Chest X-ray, AP view. Patient: 55 years old, sex M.
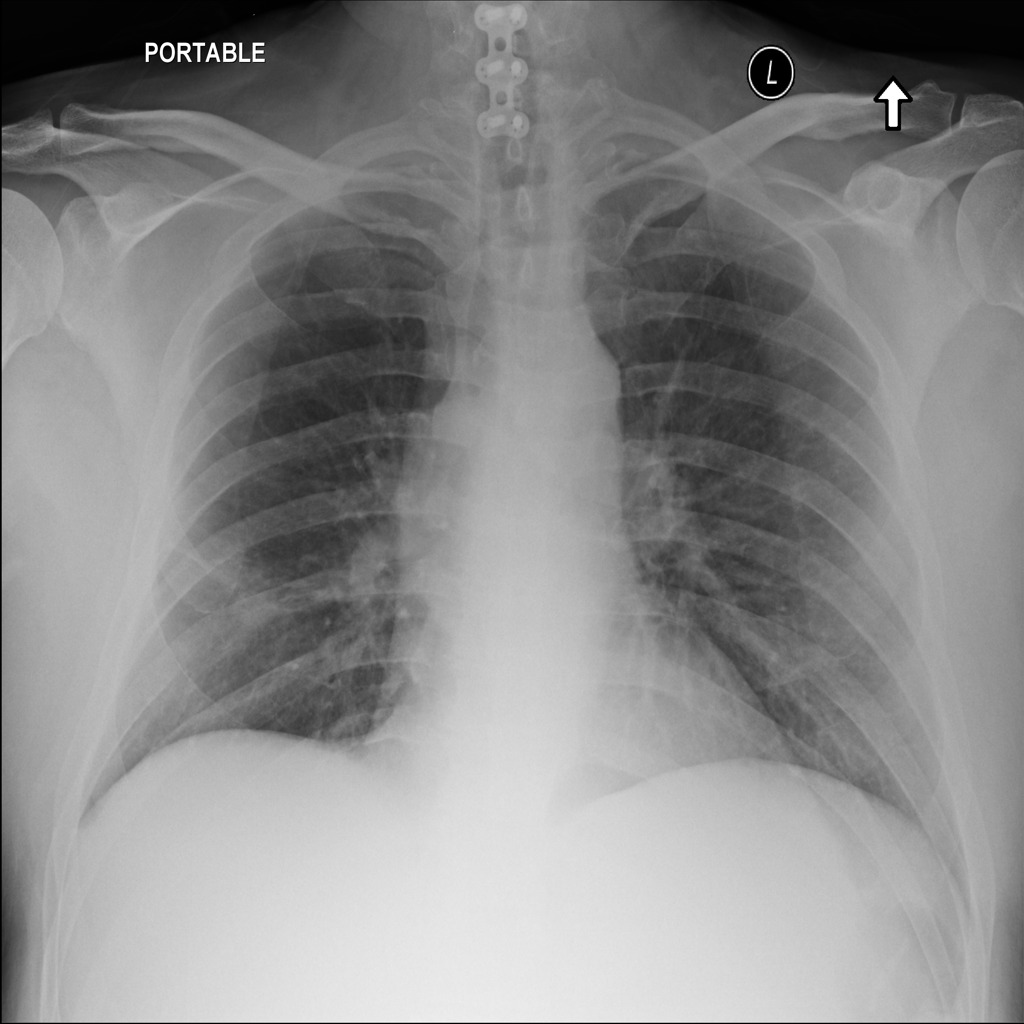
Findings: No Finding